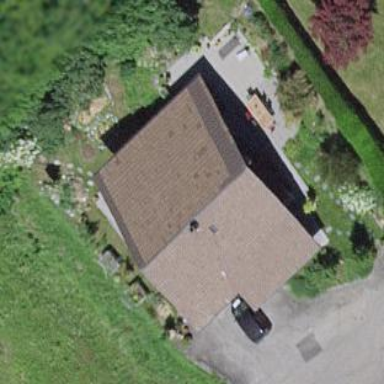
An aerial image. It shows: Building with gabled roof made of tiles. The roof is oriented across the building.